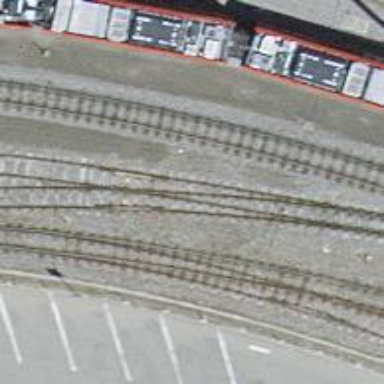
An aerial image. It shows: Narrow-gauge railway track with 1 electrified contact line.